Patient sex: F
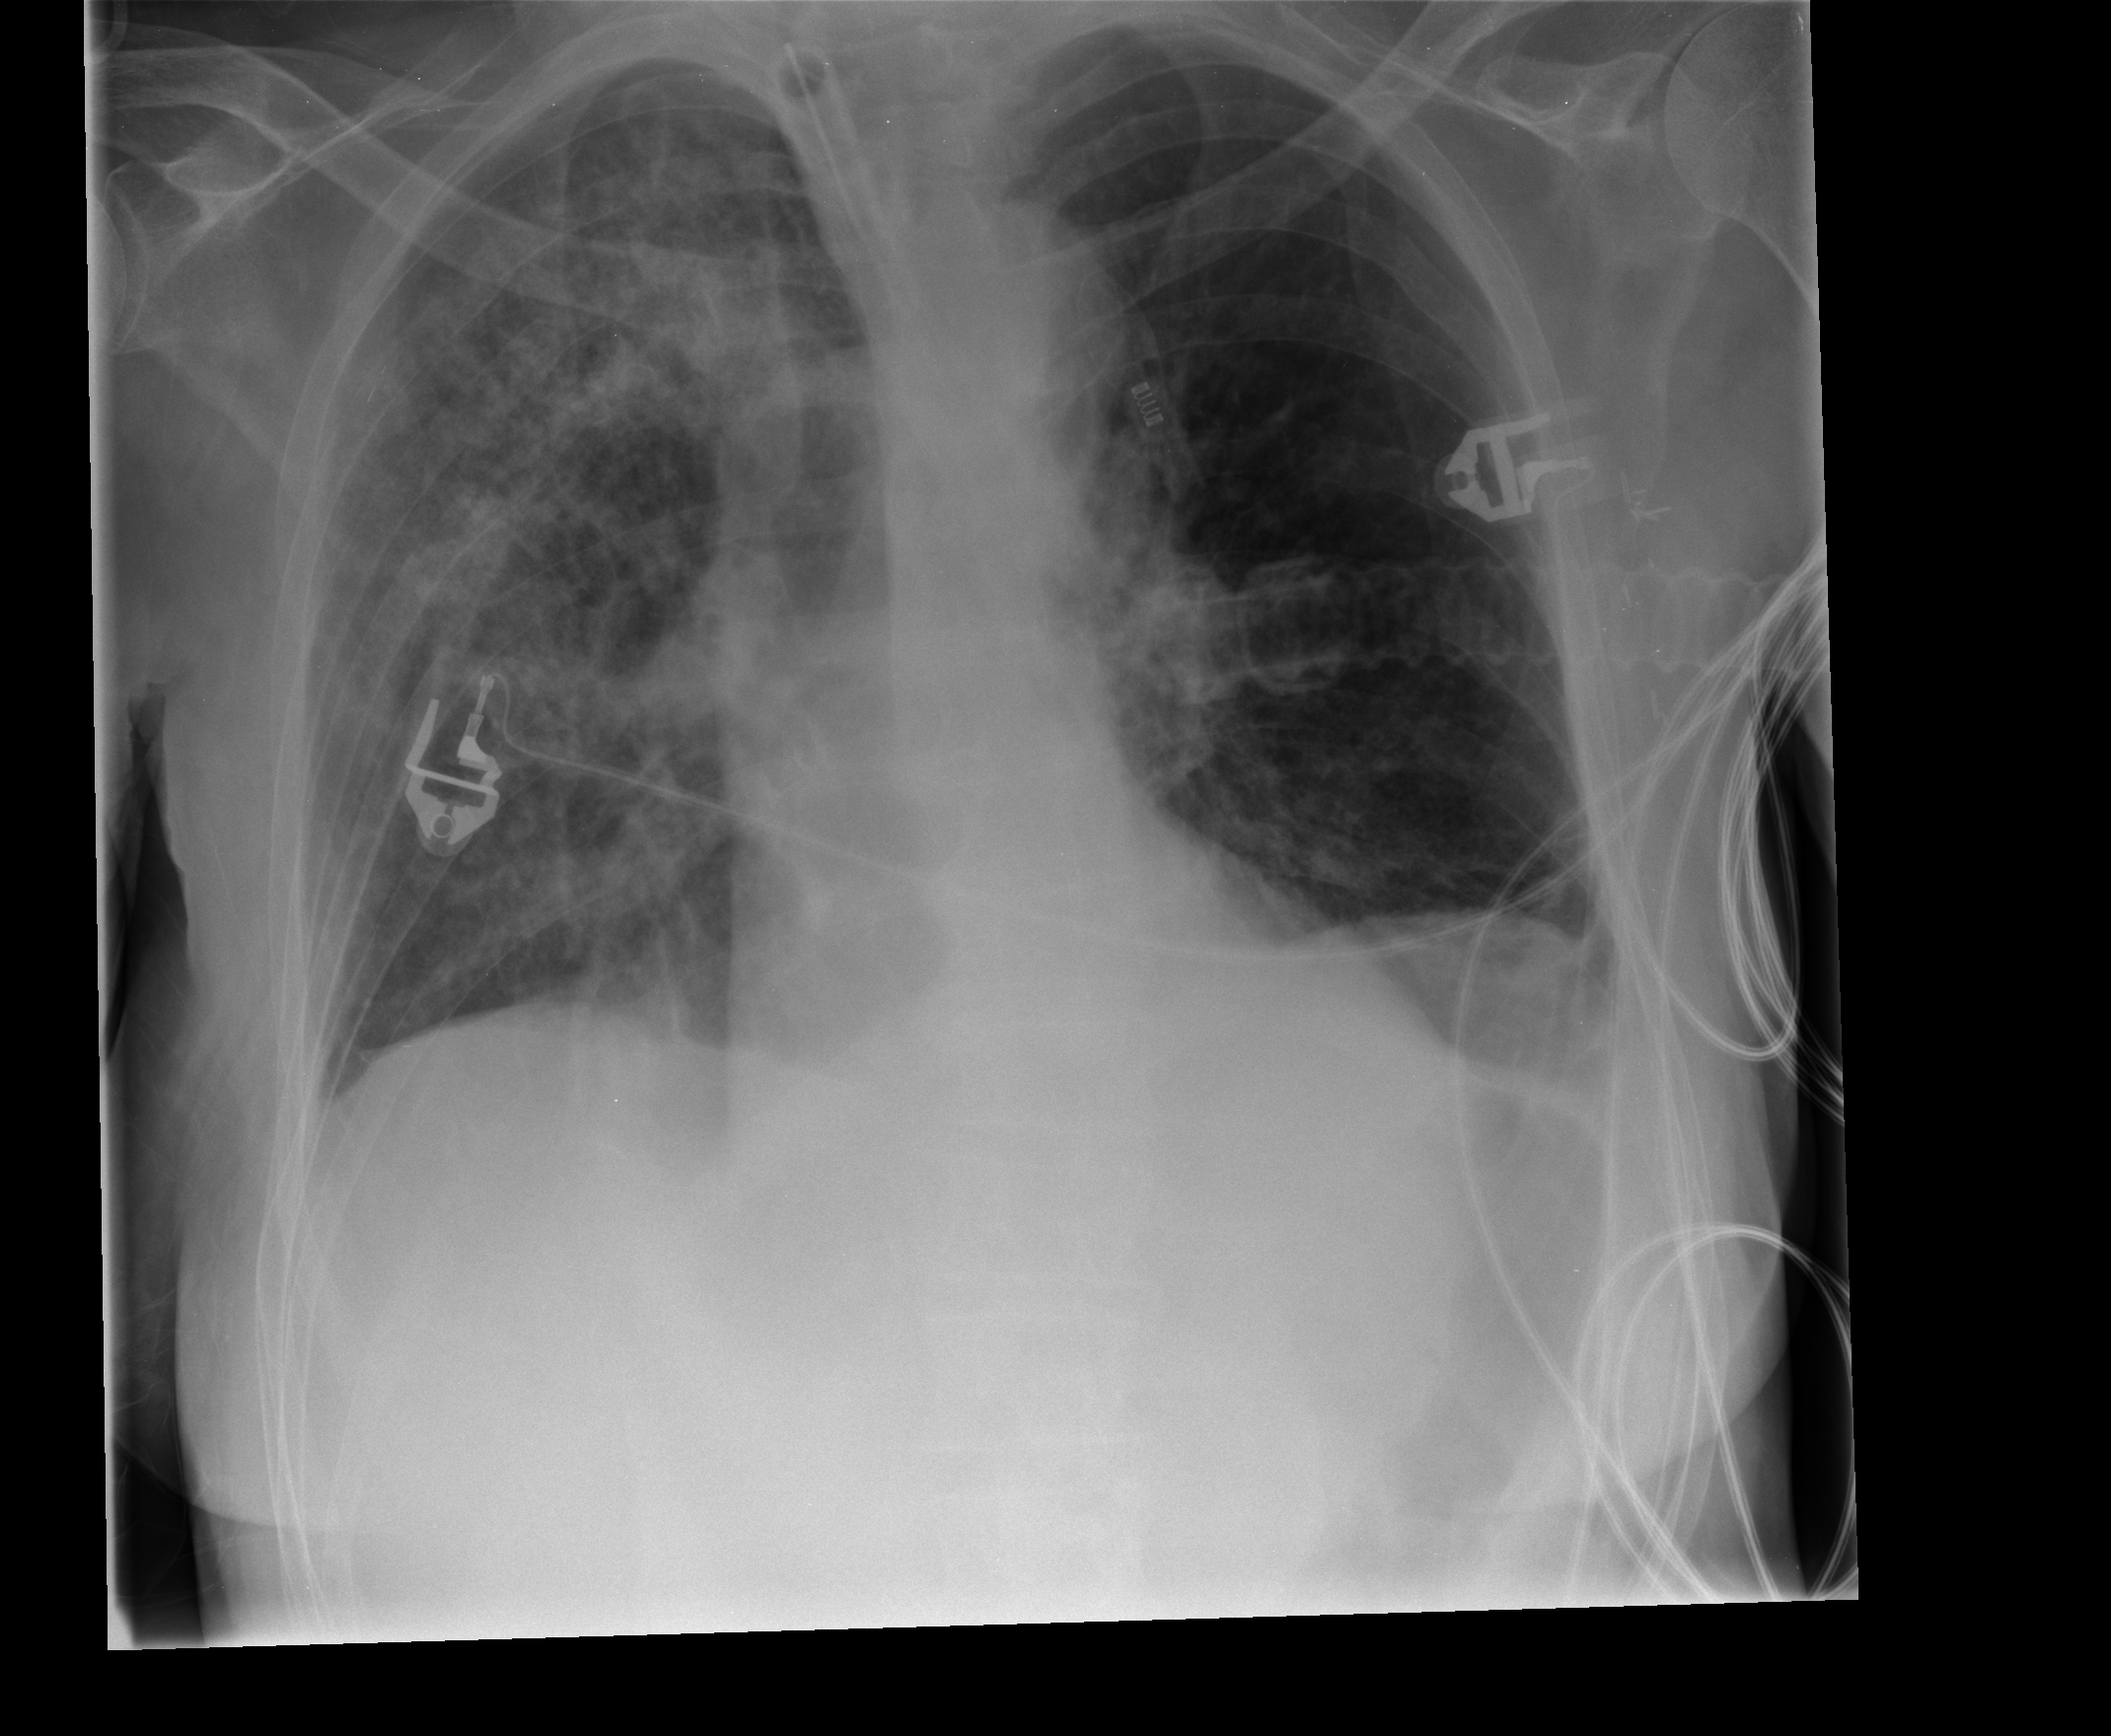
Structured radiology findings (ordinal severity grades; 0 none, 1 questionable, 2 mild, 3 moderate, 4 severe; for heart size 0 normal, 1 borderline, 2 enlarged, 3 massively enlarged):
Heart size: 0
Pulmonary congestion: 2
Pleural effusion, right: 0
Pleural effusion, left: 0
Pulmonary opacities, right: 3
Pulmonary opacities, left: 0
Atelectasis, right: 2
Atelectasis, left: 2